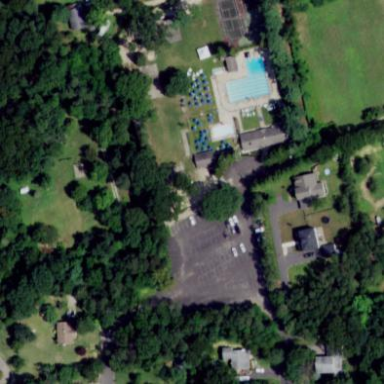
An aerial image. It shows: Recreation ground.